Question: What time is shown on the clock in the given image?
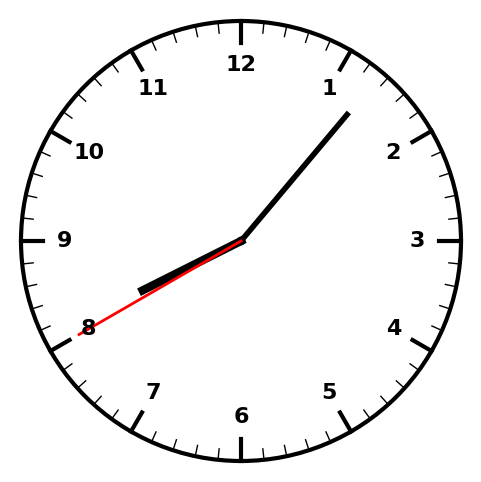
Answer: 08:06:40